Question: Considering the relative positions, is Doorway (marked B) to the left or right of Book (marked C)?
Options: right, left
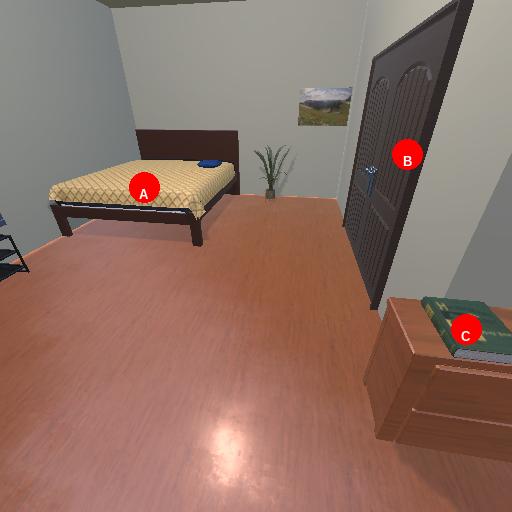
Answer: right